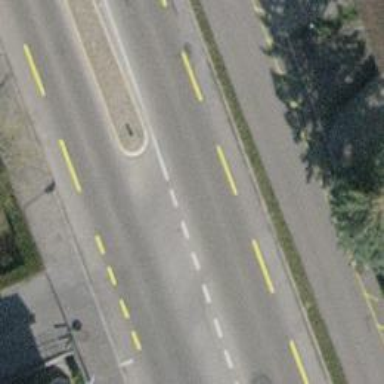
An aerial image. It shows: Primary road with asphalt surface and designated cycle lane.